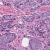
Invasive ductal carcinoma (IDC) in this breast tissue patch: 1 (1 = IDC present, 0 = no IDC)